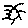
Label: sun